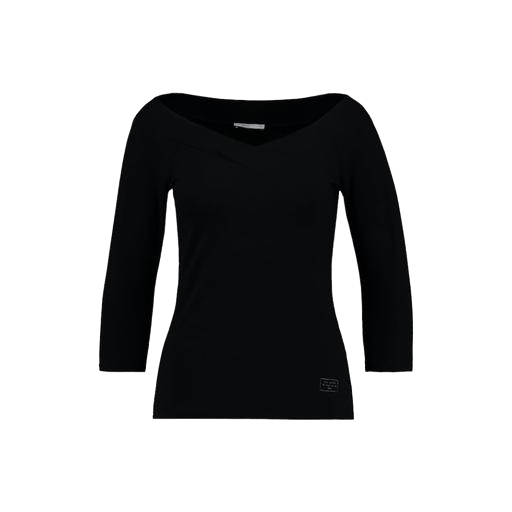
black three-quarter-sleeve top only macy, black three-quarter-sleeve scoop-neck t-shirt only macy, black v-neck top only macy, white background